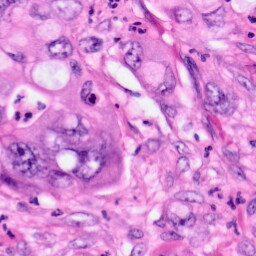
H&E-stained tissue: Pancreatic